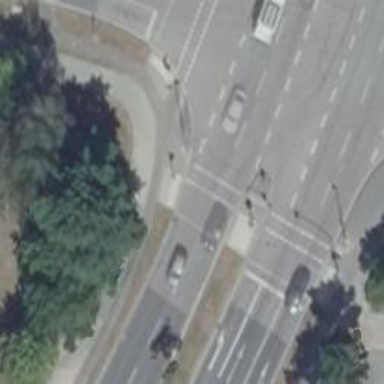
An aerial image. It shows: Traffic signal crossing.